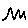
Label: zigzag